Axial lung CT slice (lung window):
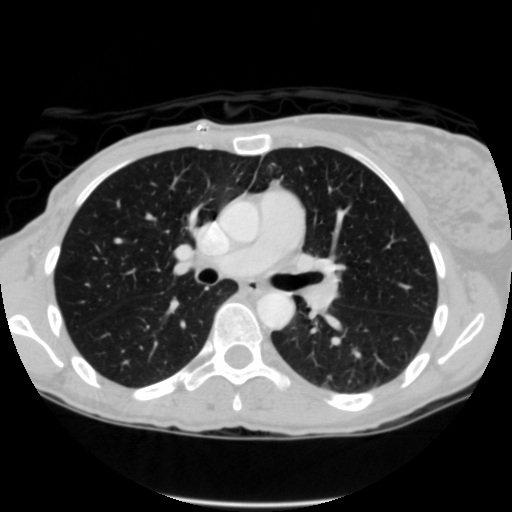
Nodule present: no